Field crop: maize
Growth stage: 1
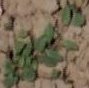
Species: convolvulus